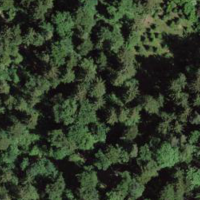
EUNIS habitat code: 43
Species observed at this site:
Picea abies
Abies alba